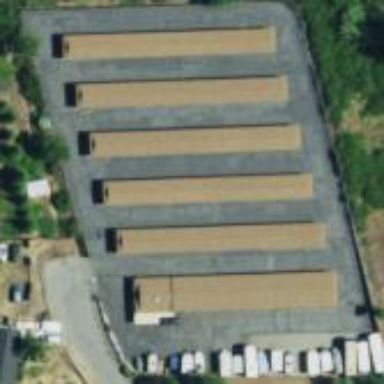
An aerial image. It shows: Storage rental shop.